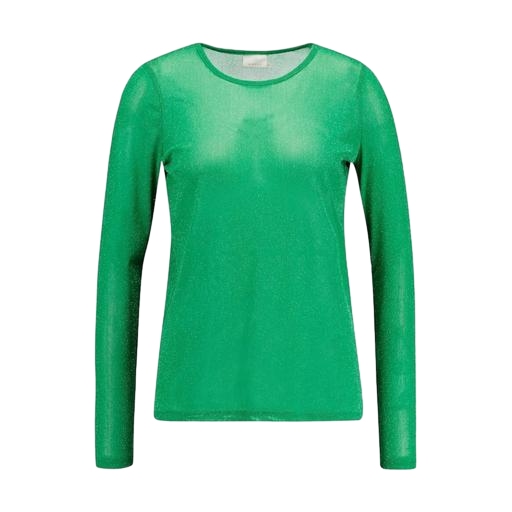
long sleeved sheer t-shirt, green long-sleeve round-neck tee, long sleeved green tee, white background